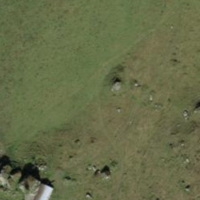
EUNIS habitat code: 23
Species observed at this site:
Rumex alpinus
Briza media
Viola calcarata
Dryas octopetala